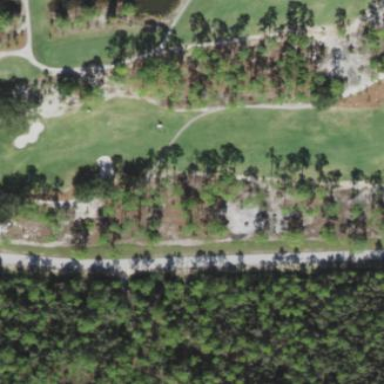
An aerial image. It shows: Golf bunker filled with sandy terrain.